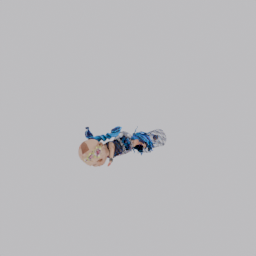
Label: people